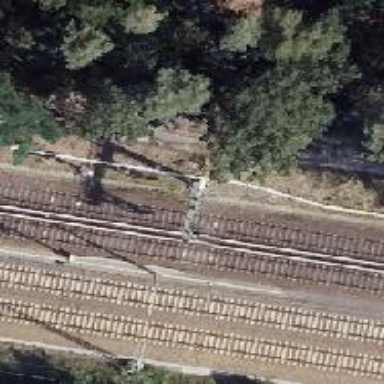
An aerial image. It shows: Railway signal.